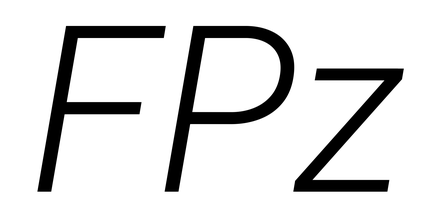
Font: Roboto-Italic_Light_Italic